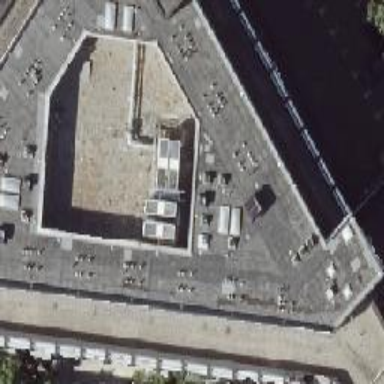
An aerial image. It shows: View of roof of building.